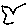
Label: bird